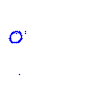
Particle: pion